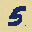
Label: 5